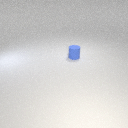
small blue rubber cylinder